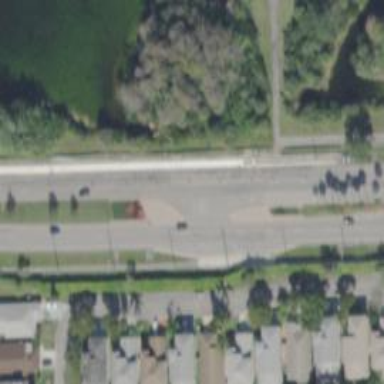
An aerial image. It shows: Secondary link road.